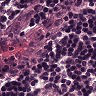
Metastatic tissue present: no